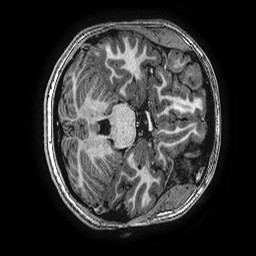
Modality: T1w
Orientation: axial
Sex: female
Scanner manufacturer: ge
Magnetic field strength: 3 T
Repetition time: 0.00766 s
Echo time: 0.003476 s